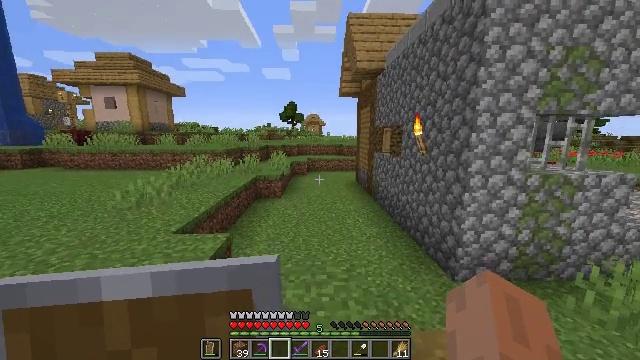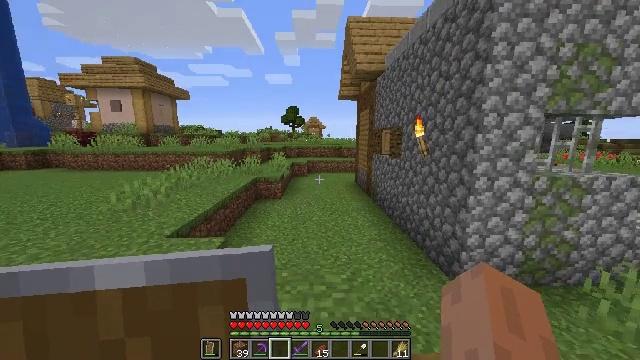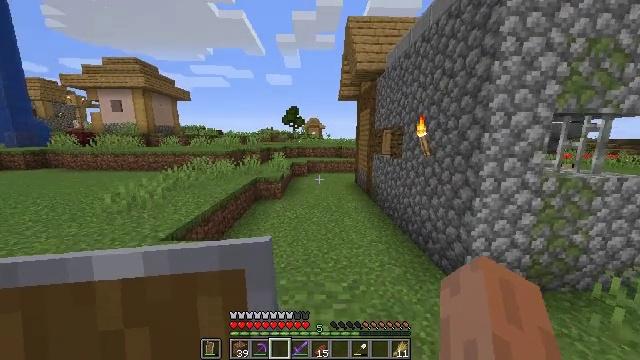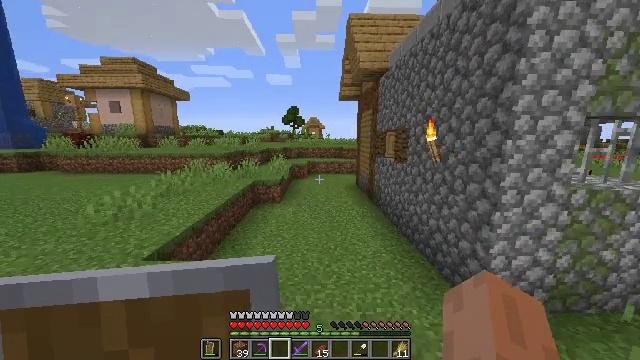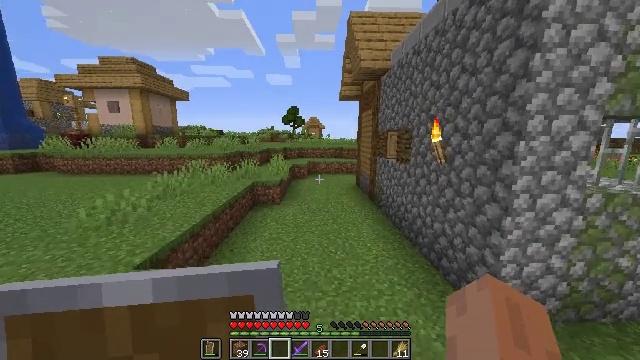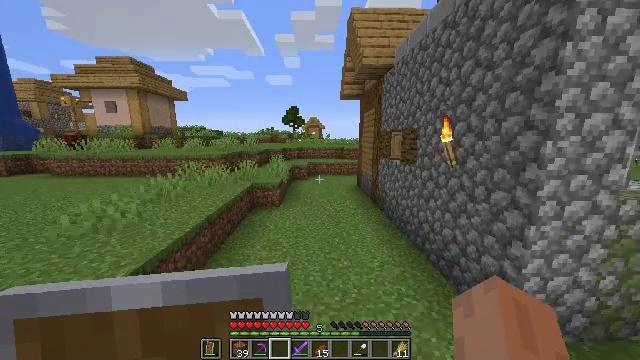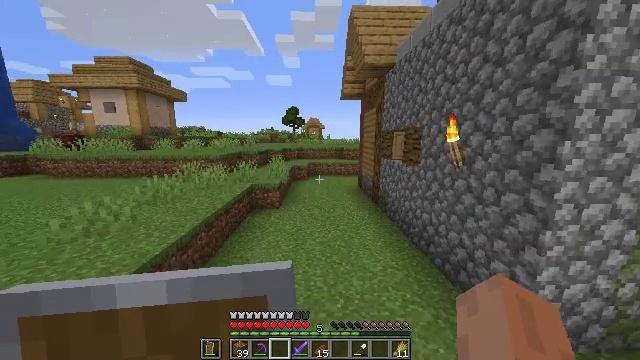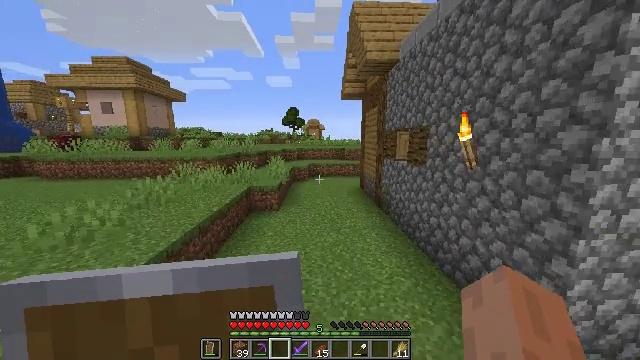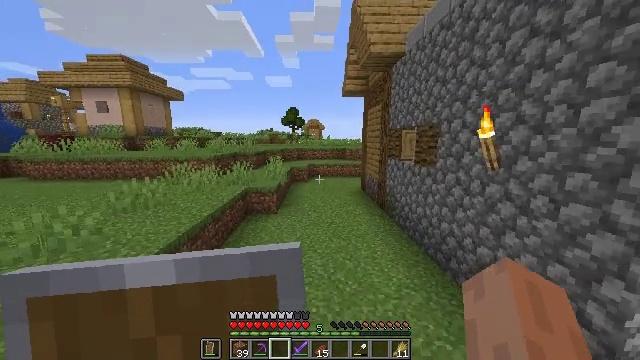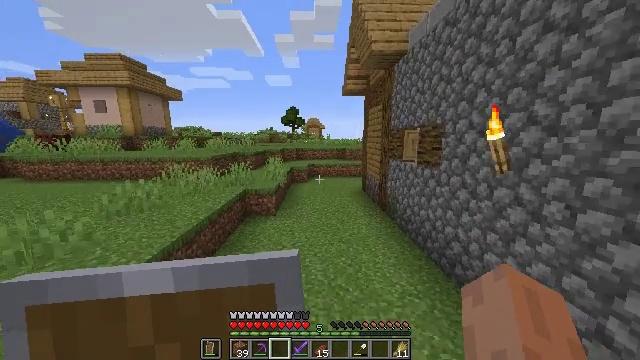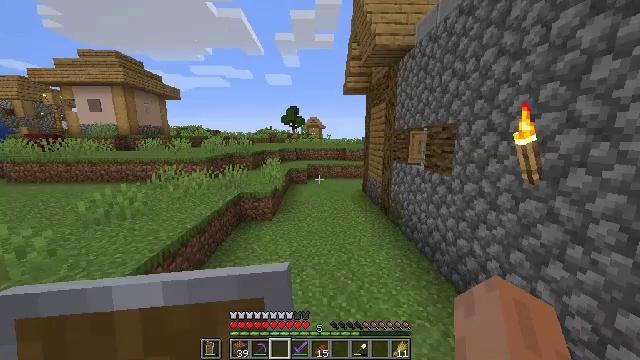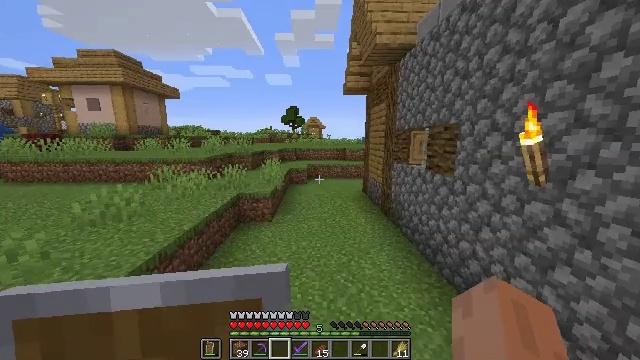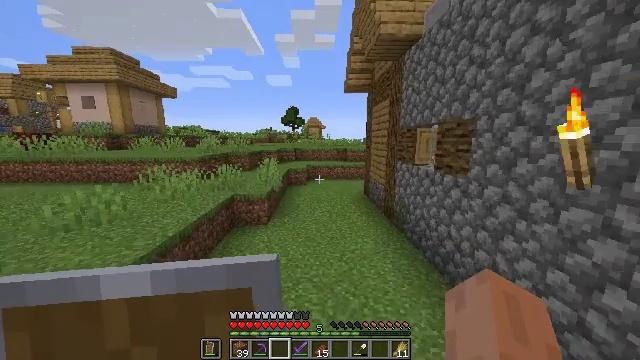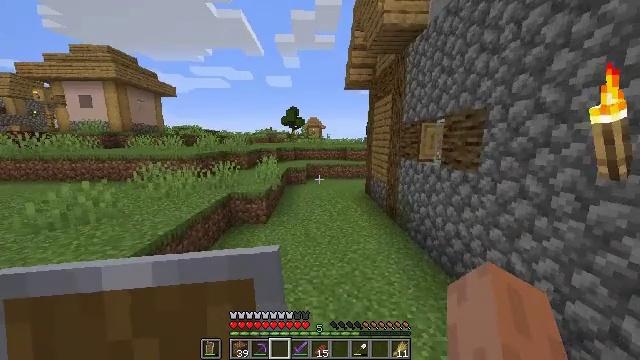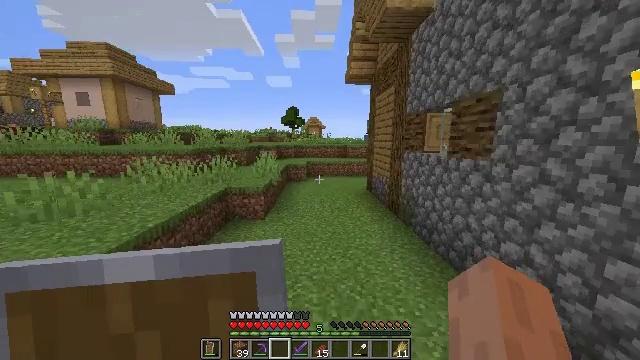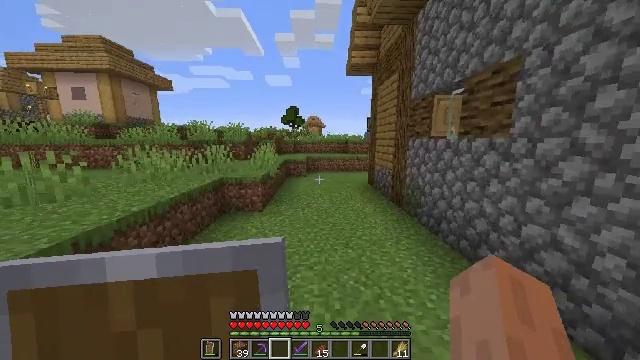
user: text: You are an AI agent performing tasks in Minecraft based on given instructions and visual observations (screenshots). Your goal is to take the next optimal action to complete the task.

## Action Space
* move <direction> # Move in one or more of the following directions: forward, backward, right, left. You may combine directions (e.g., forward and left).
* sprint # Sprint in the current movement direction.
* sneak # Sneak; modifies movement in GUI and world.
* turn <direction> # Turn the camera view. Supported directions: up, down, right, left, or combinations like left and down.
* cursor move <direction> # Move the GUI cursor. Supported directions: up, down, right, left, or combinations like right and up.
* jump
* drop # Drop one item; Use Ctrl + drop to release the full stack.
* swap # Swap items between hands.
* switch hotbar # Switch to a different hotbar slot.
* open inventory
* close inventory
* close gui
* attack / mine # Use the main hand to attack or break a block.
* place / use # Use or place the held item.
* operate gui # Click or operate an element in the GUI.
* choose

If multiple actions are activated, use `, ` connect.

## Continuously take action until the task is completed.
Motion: motion action
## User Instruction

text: Mine the observer block.
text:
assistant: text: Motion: move forward
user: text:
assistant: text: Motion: move forward
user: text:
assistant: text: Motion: move forward
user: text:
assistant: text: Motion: move forward
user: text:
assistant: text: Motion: move forward
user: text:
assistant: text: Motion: move forward
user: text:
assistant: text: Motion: move forward
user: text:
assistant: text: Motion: move forward
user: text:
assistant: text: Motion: move forward
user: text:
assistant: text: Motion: move forward
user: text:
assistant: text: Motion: move forward
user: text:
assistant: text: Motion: move forward
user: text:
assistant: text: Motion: move forward
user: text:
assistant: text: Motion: move forward
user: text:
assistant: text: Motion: move forward
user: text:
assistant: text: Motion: move forward
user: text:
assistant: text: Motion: move forward
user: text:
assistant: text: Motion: move forward
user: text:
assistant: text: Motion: move forward
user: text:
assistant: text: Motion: move forward
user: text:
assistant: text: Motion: move forward
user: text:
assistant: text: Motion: move forward
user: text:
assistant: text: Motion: move forward
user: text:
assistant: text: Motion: move forward
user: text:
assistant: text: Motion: move forward
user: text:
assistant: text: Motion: move forward
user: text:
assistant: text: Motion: move forward
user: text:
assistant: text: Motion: move forward
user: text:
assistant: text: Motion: move forward
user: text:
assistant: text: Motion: move forward